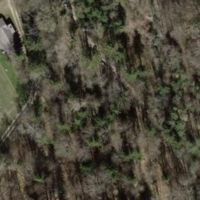
EUNIS habitat code: 43
Species observed at this site:
Neottia ovata